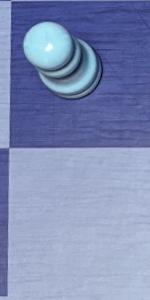
Label: Empty